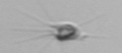
Label: Calciopappus